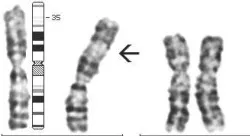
Giemsa Banded Karyotype image of wife.
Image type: pathology (giemsa)